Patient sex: F
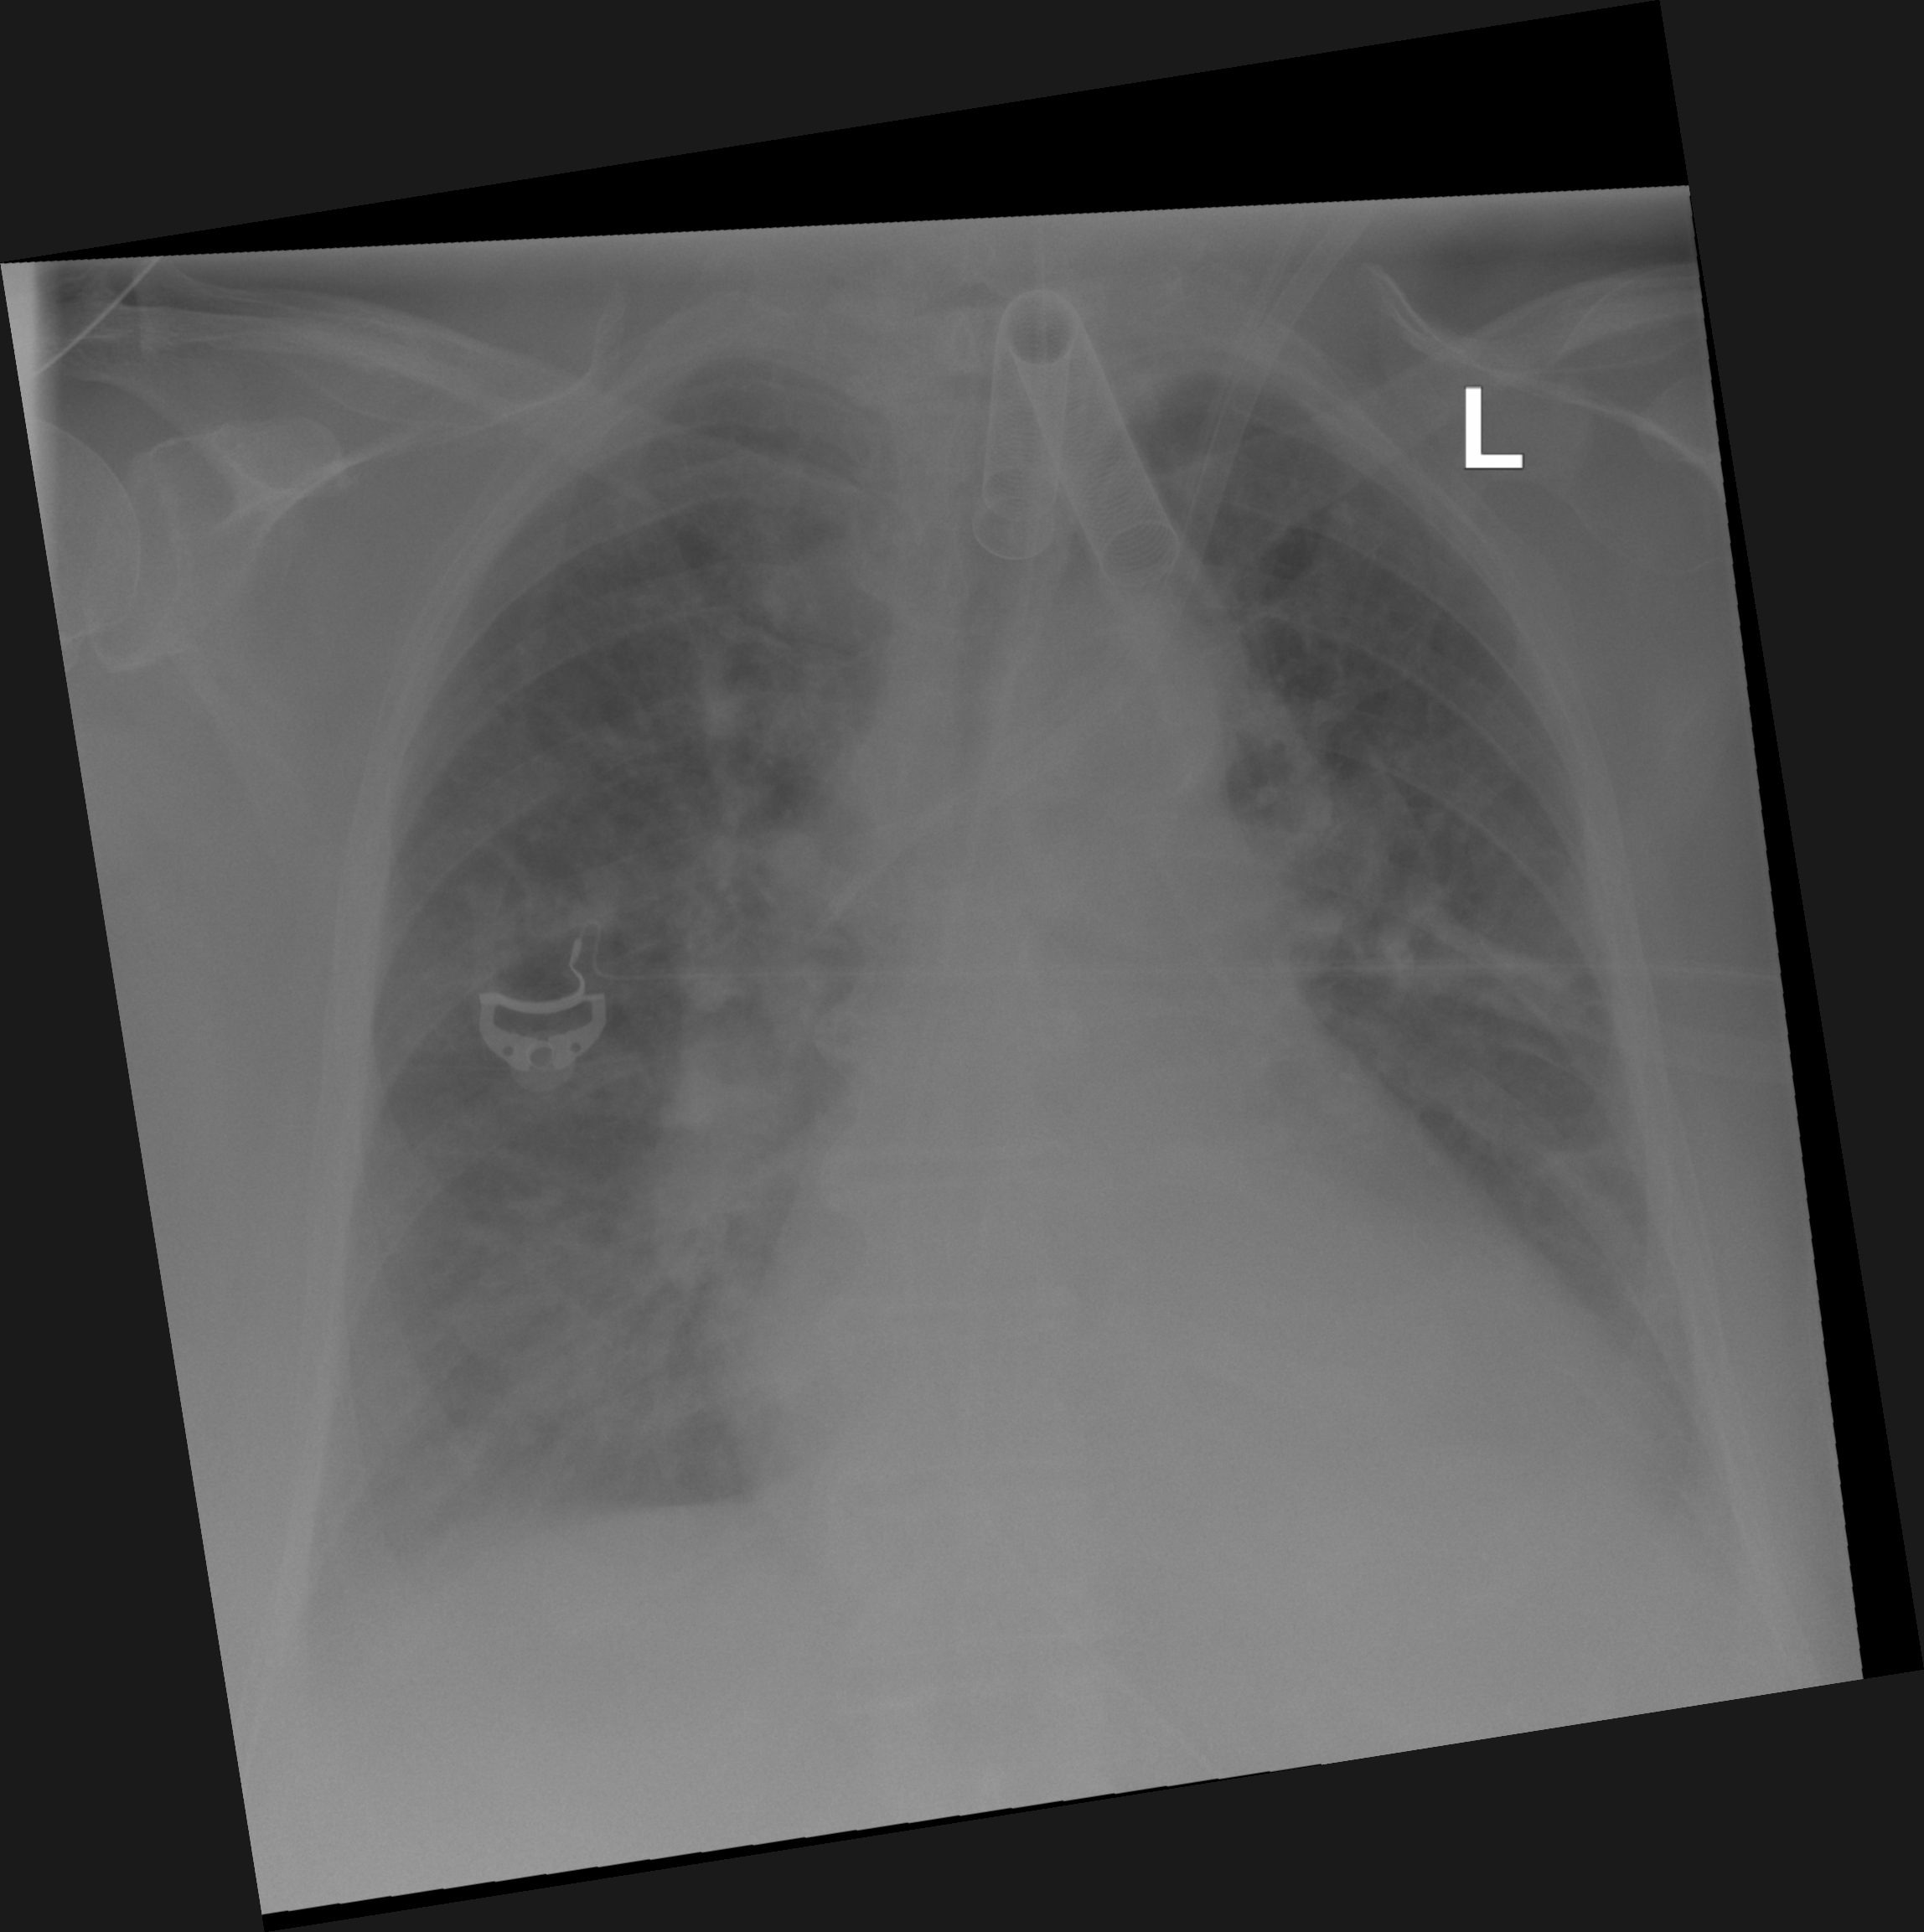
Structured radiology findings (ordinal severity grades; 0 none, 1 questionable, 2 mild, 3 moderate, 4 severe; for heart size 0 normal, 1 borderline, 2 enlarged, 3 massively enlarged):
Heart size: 2
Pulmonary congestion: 2
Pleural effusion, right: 2
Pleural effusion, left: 2
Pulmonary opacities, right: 2
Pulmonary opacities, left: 0
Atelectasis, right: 2
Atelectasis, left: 0